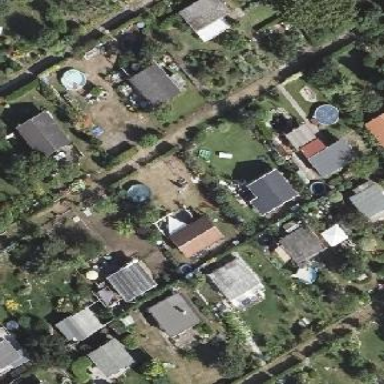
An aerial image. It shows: Plot within allotments.